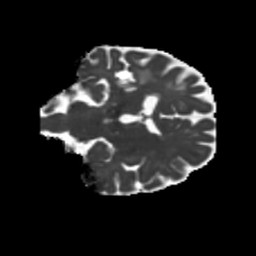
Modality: MD
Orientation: coronal
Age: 70
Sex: male
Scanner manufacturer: siemens
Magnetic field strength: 3 T
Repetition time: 5.25 s
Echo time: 0.08 s